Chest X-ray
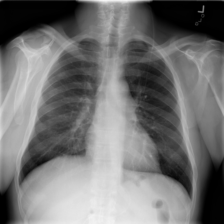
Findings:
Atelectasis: negative
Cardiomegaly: negative
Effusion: negative
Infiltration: negative
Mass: negative
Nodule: negative
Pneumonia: negative
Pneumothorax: negative
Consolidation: negative
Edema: negative
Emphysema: negative
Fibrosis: negative
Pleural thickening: negative
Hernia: negative